Aerial crown-view tile of a tropical tree (Barro Colorado Island, Panama), acquired 20241112:
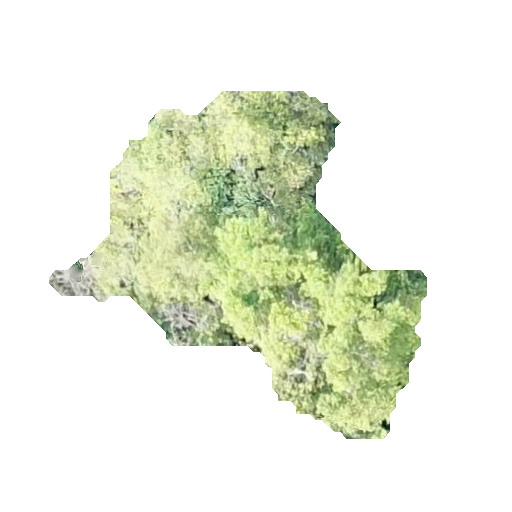
Species: Terminalia amazonia
GBIF accepted scientific name: Terminalia amazonica
Crown area: 107.218 m²